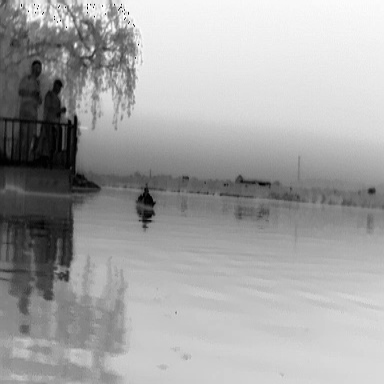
There is a warship in the infrared image.